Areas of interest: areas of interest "Scientific Research Institution"
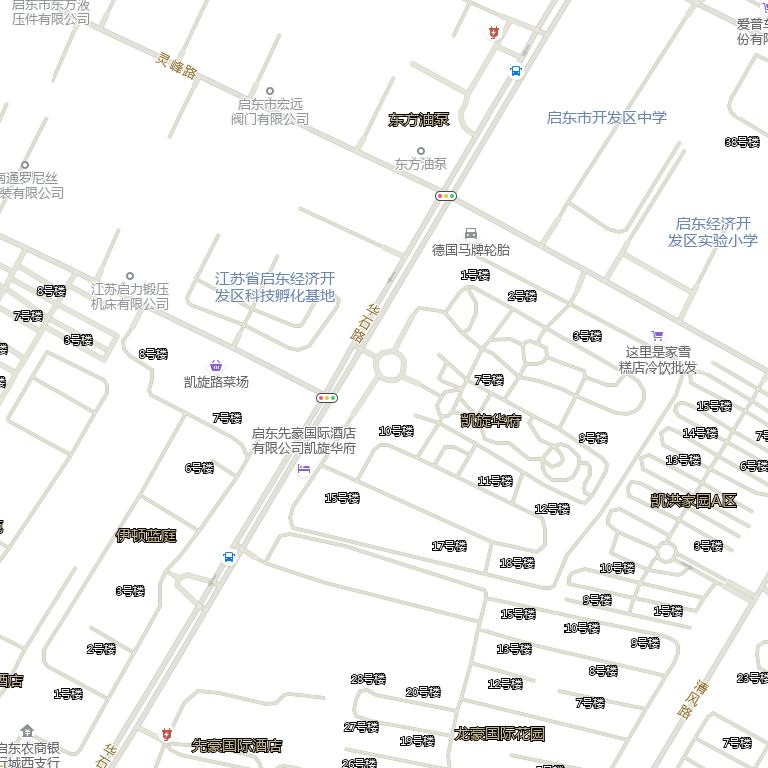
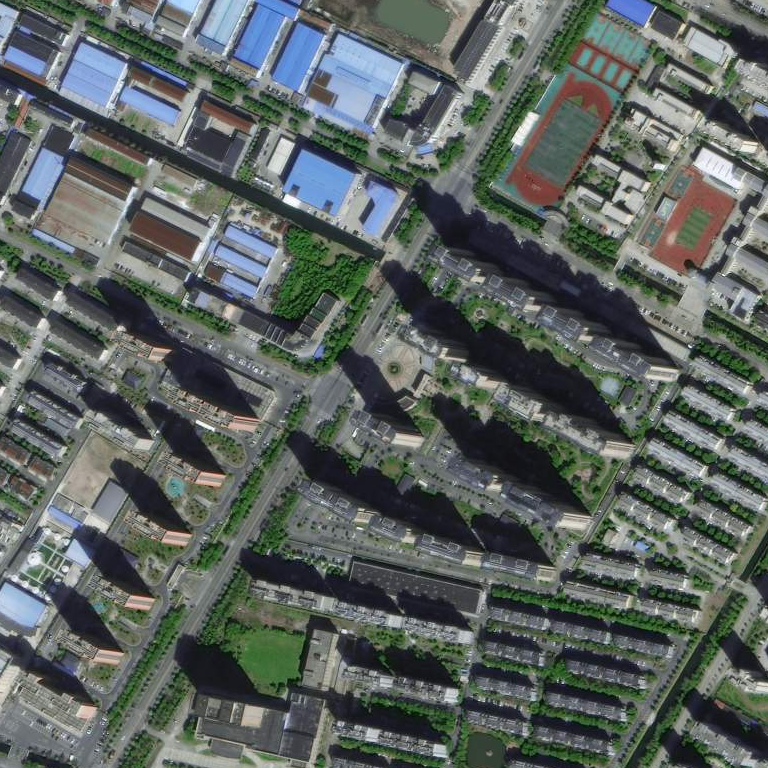